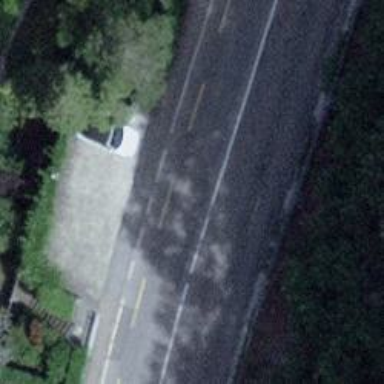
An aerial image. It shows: Primary highway with designated cycle lane.